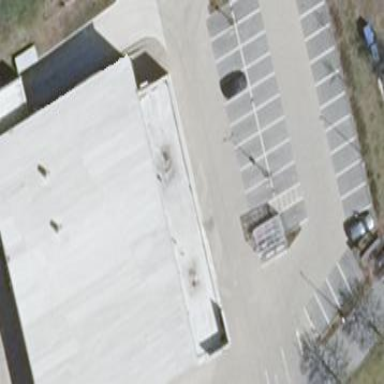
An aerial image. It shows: Flat roof supermarket building with grey roof and white walls.